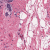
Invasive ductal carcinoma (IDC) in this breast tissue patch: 0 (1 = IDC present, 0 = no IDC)